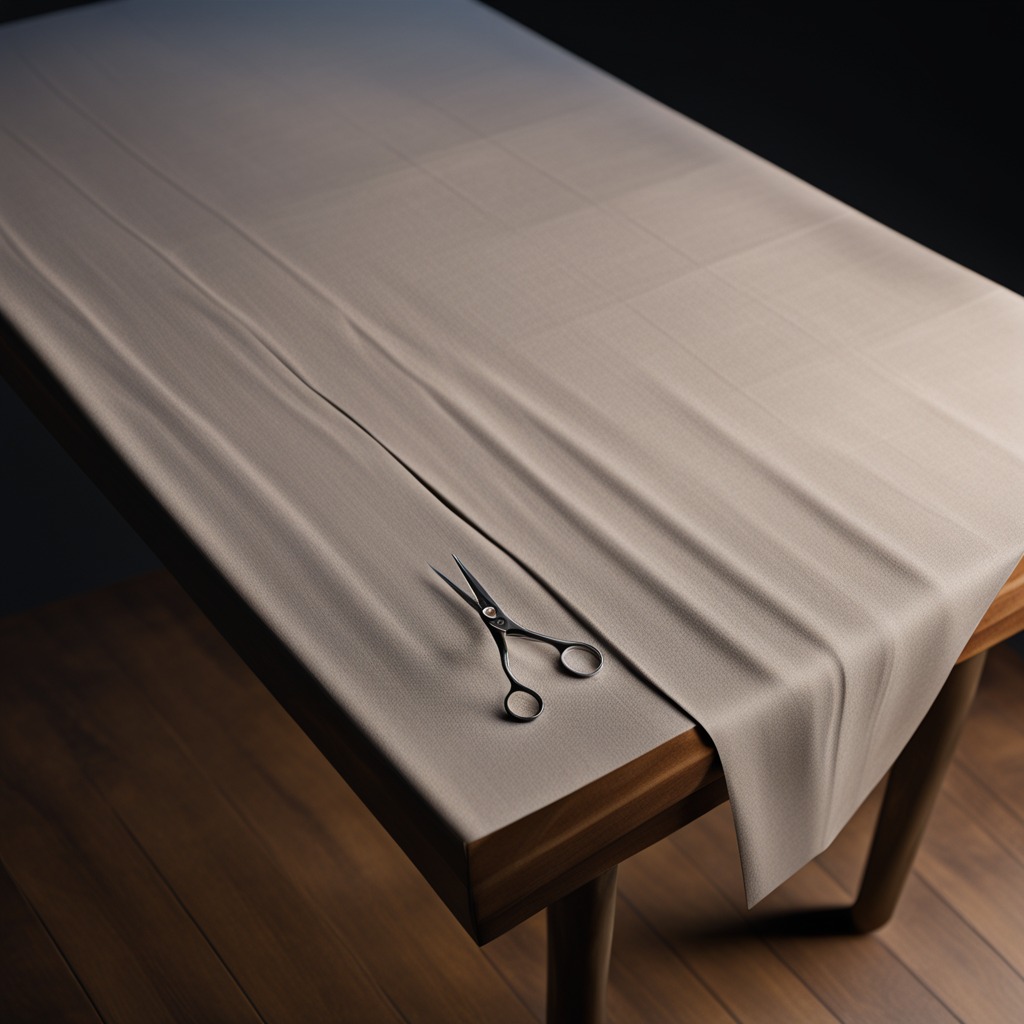
A scissor is lying on the wooden table.